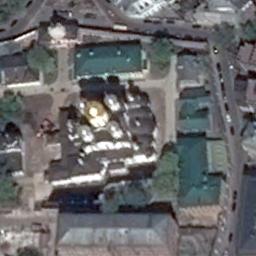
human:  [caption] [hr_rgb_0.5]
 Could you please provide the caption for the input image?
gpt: The church is surrounded by some buildings with four green roofs .

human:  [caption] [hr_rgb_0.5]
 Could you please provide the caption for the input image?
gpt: A white and black roofed church surrounded by buildings, Trees and roads .

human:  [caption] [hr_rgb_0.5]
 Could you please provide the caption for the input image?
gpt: The church with some towers is encircled by other buildings .

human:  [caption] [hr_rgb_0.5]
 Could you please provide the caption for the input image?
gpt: This is a church with five spherical roofs in the middle .

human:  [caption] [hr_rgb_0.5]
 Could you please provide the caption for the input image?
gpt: There are many cars on the road near the church .